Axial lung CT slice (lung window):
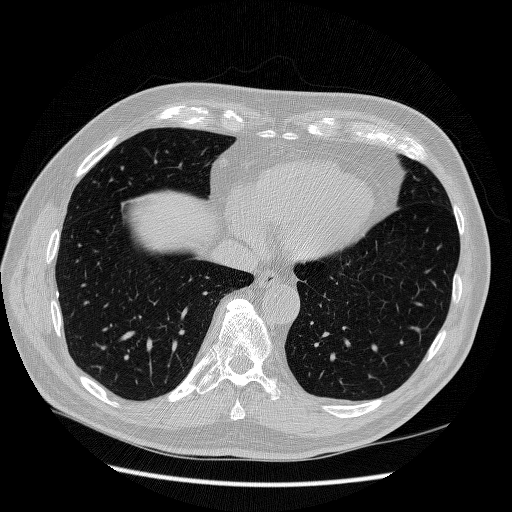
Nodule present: no